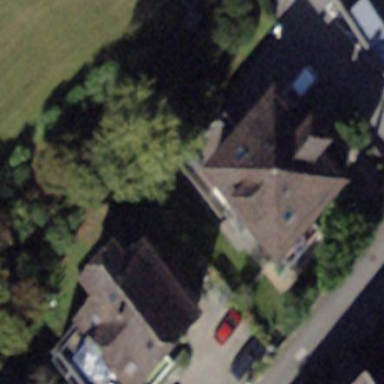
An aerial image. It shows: Half-hipped roof shape on the apartments building.